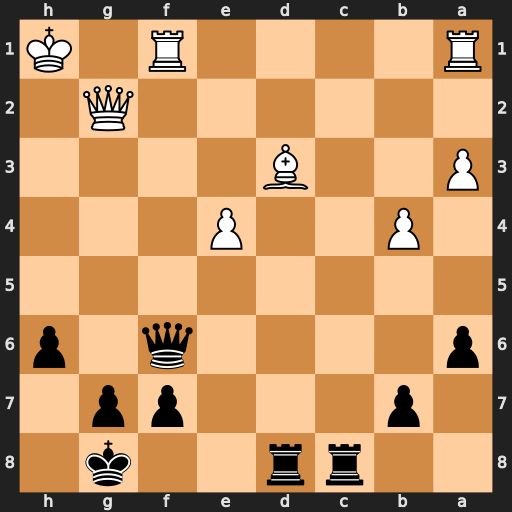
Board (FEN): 2rr2k1/1p3pp1/p4q1p/8/1P2P3/P2B4/6Q1/R4R1K
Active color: b
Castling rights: -
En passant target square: -
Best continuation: Qh4+ Qh2 Qxh2+ Kxh2 Rxd3